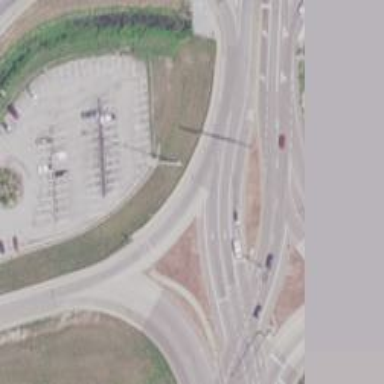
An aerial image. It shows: Motorway link at Diverging Diamond Interchange (DDI).